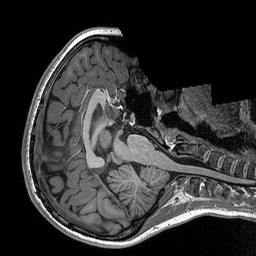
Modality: T1w
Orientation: axial
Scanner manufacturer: siemens
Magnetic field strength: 3 T
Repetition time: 2.3 s